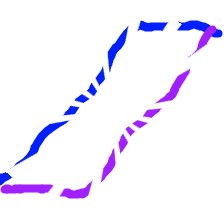
Shape: parallelogram